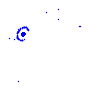
Particle: electron